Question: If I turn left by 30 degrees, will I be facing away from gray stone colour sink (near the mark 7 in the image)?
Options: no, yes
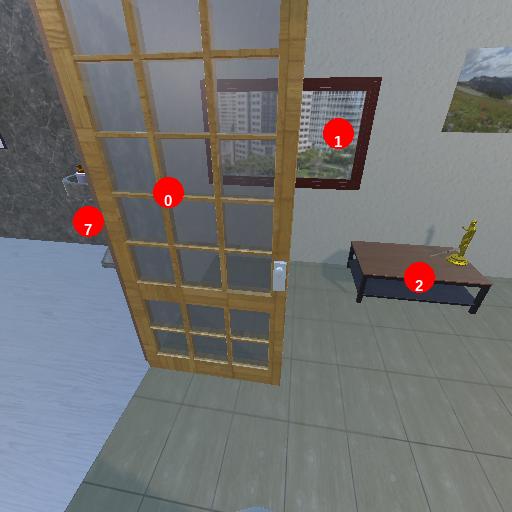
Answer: no